Question: Suppose I have a button nested in the 'Template' of a 'ListBoxItem', can I set the 'IsMouseOver' property of the button to true, so that it looks like its moused over?
Just for illustration, the notifications on the top of the window are what I am referring to. Its basically 'ListBoxItem''s with a 'TextBlock' and 'Button'

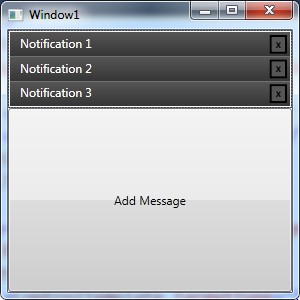
Answer: Unfortunately, no. "IsMouseOver" is readonly.
I'm assuming, though, that you have a custom control template for the Button, right? If that's the case, one workaround is to mess with the Tag property of the button. Add a trigger to the ControlTemplate that gets fired when a specific Tag value is set. Then, in the DataTemplate for your ListBoxItems, just set the button's Tag to that specific value when IsMouseOver on the item is true. Below is an example:
'''
<ListBox>
<ListBox.ItemContainerStyle>
<Style TargetType="ListBoxItem">
<Setter Property="HorizontalContentAlignment" Value="Stretch"/>
</Style>
</ListBox.ItemContainerStyle>
<ListBox.ItemTemplate>
<DataTemplate>
<DockPanel x:Name="dp" Background="Transparent">
<Button x:Name="btn" DockPanel.Dock="Right" Content="x" Background="Gainsboro">
<Button.Template>
<ControlTemplate TargetType="Button">
<Border x:Name="bd" Padding="2" BorderBrush="Black" BorderThickness="1"
Background="WhiteSmoke">
<ContentPresenter/>
</Border>
<ControlTemplate.Triggers>
<Trigger Property="IsMouseOver" Value="True">
<Setter TargetName="bd" Property="Background" Value="LightBlue"/>
</Trigger>
<Trigger Property="Tag" Value="SimulatedMouseOver">
<Setter TargetName="bd" Property="Background" Value="LightBlue"/>
</Trigger>
<Trigger Property="IsPressed" Value="True">
<Setter TargetName="bd" Property="Background" Value="Gray"/>
</Trigger>
</ControlTemplate.Triggers>
</ControlTemplate>
</Button.Template>
</Button>
<TextBlock Text="{Binding}"/>
</DockPanel>
<DataTemplate.Triggers>
<Trigger SourceName="dp" Property="IsMouseOver" Value="True">
<Setter TargetName="btn" Property="Tag" Value="SimulatedMouseOver"/>
</Trigger>
</DataTemplate.Triggers>
</DataTemplate>
</ListBox.ItemTemplate>
<s:String>Item1</s:String>
<s:String>Item2</s:String>
<s:String>Item3</s:String>
</ListBox>
'''